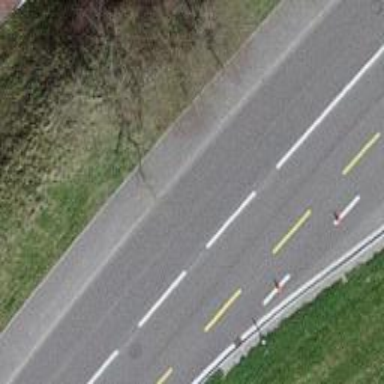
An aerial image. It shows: Secondary road with dedicated cycle lane on the left side.